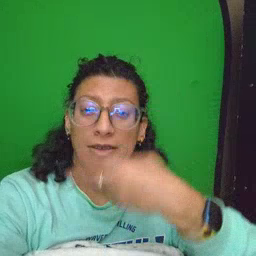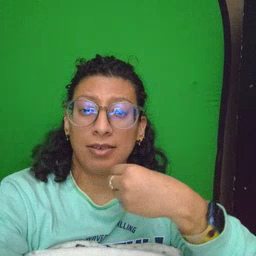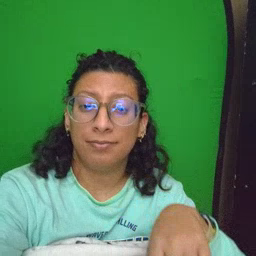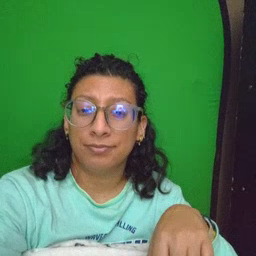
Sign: pretty